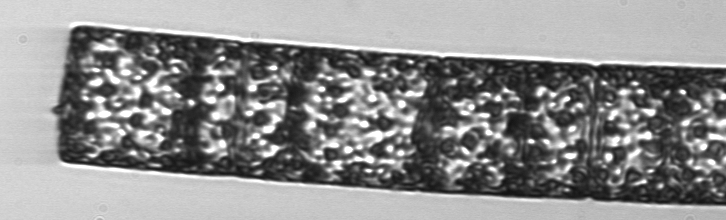
Label: Guinardia_flaccida